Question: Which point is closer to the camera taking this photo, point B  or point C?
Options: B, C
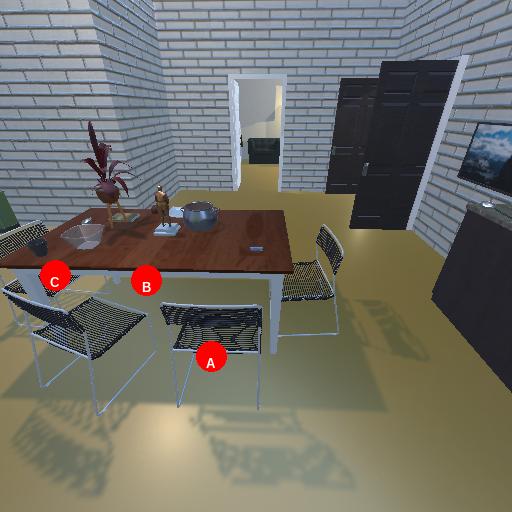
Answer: B